Field crop: maize
Growth stage: 2
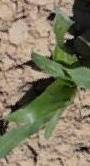
Species: maize